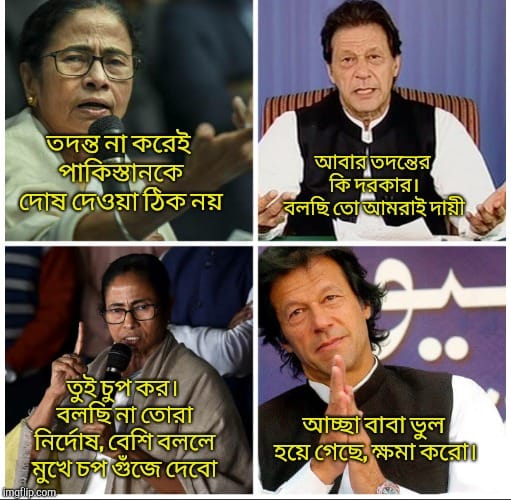
Text: তদন্ত না করেই পাকিস্তানকে দোষ দেওয়া ঠিক নয়, আবার তদন্তের কি দরকার। বলছি তো আমরাই দায়ী। তুই চুপ কর। বলছি না তোরা নির্দোষ, বেশি বললে মুখে চপ গুঁজে দেবো। আচ্ছা বাবা ভুল হয়ে গেছে, ক্ষমা করো!
Label: Hate
Hate category: Political
Targeted group: Organization